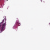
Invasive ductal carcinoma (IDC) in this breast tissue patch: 0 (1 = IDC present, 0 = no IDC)